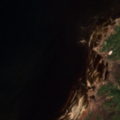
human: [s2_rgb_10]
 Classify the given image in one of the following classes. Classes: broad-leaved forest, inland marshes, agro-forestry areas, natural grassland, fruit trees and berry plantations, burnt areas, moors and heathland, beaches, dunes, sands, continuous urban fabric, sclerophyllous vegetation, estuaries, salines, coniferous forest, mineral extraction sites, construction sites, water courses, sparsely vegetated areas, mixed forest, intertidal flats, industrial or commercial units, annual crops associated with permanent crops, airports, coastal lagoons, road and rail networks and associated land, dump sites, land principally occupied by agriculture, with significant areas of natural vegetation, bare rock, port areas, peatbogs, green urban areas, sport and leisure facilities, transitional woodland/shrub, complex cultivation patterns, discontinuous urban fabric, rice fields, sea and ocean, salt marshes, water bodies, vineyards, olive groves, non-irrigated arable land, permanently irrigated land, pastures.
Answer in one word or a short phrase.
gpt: land principally occupied by agriculture, with significant areas of natural vegetation, broad-leaved forest, sea and ocean